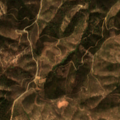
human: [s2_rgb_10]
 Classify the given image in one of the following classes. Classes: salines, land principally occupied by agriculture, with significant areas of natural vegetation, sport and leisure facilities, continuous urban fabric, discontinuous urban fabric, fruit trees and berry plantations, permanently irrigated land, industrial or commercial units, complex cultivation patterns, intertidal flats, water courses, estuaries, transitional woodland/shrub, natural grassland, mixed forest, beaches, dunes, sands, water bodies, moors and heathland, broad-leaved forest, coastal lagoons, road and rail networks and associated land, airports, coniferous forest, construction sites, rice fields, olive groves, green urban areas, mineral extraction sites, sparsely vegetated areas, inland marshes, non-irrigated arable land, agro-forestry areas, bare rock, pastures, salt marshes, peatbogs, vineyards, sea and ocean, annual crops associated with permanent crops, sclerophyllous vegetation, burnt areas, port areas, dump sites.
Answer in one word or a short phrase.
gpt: agro-forestry areas, broad-leaved forest, sclerophyllous vegetation